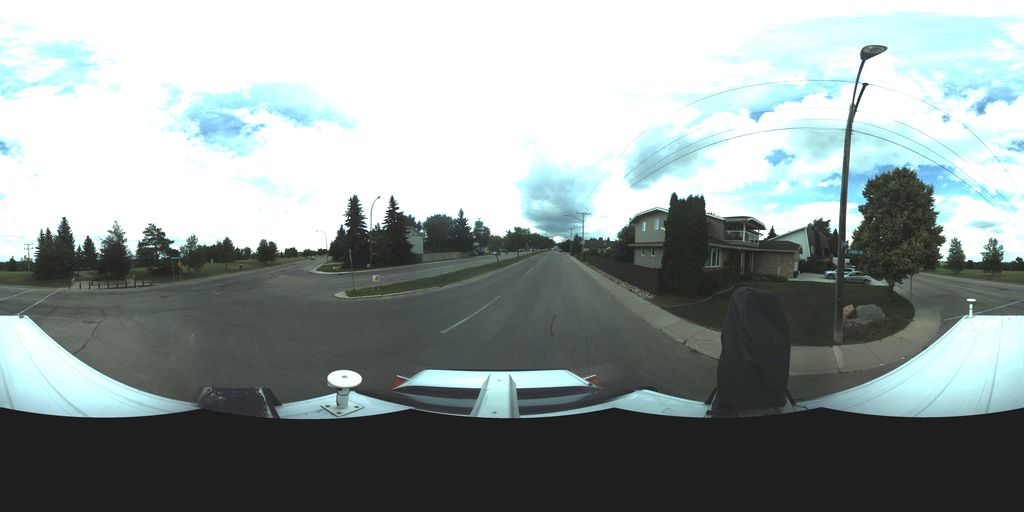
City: saskatoon